Interaction volume radius: 5 \u00c5
Interaction volume height: 10 \u00c5
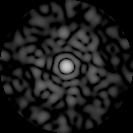
Disorder parameter: 0.7826